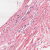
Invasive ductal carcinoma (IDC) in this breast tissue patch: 0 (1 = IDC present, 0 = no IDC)